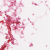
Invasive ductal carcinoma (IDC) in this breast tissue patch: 0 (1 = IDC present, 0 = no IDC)